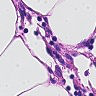
Metastatic tissue present: no